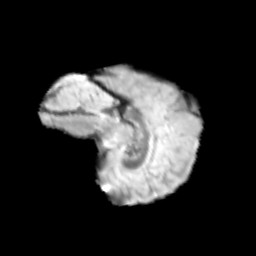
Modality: T2w
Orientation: sagittal
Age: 11
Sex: male
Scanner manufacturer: siemens
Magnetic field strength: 3 T
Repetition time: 3.8 s
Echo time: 0.07 s